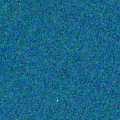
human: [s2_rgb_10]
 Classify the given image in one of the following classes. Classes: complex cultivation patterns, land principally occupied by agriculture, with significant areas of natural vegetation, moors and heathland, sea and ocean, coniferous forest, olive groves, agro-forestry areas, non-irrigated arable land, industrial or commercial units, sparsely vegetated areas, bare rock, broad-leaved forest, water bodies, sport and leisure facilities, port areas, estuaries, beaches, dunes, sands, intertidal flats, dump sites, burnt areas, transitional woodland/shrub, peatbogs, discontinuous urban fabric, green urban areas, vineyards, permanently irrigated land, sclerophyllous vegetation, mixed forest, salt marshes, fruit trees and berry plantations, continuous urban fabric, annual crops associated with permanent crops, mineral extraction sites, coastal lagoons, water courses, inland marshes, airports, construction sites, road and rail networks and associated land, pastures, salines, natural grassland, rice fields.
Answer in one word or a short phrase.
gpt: sea and ocean